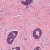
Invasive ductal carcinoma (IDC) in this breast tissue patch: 1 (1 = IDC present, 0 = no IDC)